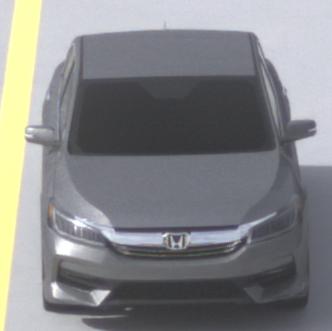
Make: Honda
Model: Accord Hybrid
Detailed model: 9. Generation
Model produced from: 2015
Model produced until: 2019
Doors: 4
Color: gray
Road condition: dry road
Daytime: morning or afternoon
Contrast: low contrast